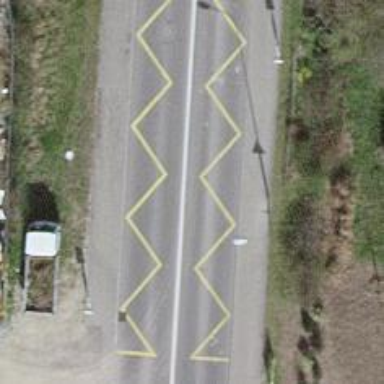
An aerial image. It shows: Bus stop equipped with public transport stop position.